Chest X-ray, PA view. Patient: 53 years old, sex M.
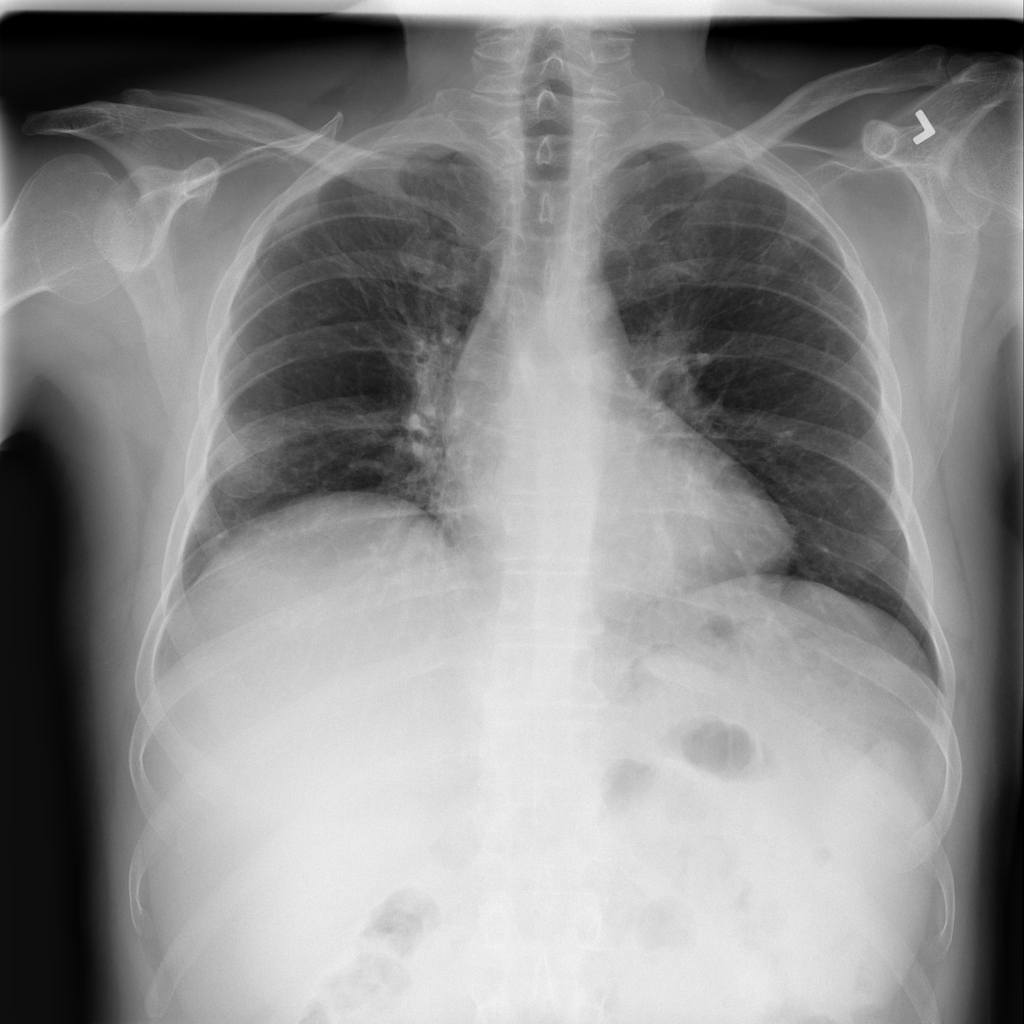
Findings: Consolidation, Pneumothorax